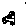
Label: car